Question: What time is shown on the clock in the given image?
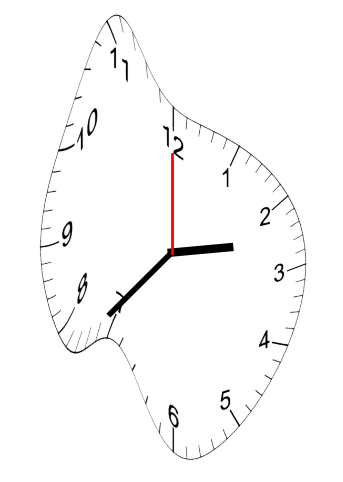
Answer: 02:37:00